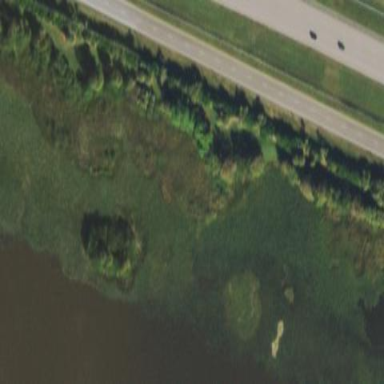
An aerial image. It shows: Beautiful wet meadow natural wetland.